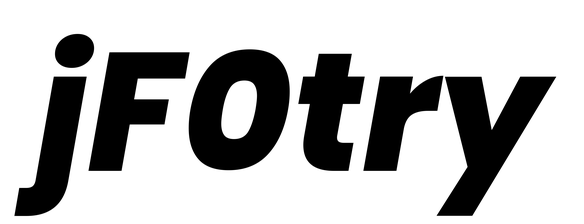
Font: Poppins-ExtraBoldItalic